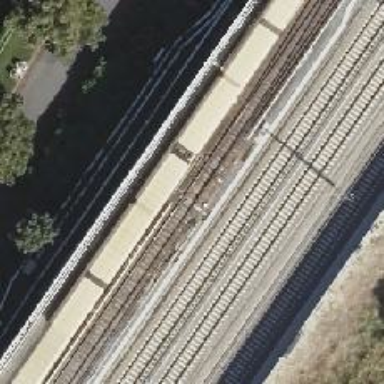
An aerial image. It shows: Railway switch with the turnout side on the left.